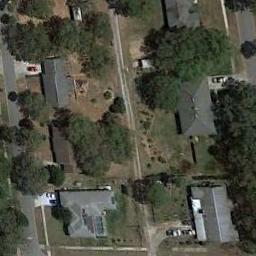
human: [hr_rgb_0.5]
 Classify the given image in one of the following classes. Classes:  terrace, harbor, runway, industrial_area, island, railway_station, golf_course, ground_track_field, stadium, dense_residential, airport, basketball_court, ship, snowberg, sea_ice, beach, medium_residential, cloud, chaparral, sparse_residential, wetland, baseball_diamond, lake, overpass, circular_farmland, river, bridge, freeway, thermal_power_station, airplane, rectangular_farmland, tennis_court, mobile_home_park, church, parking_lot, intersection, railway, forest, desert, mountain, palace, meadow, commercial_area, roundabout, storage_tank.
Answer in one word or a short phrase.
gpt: medium_residential